Chest X-ray. View position: PA
Patient age: 42
Patient sex: F
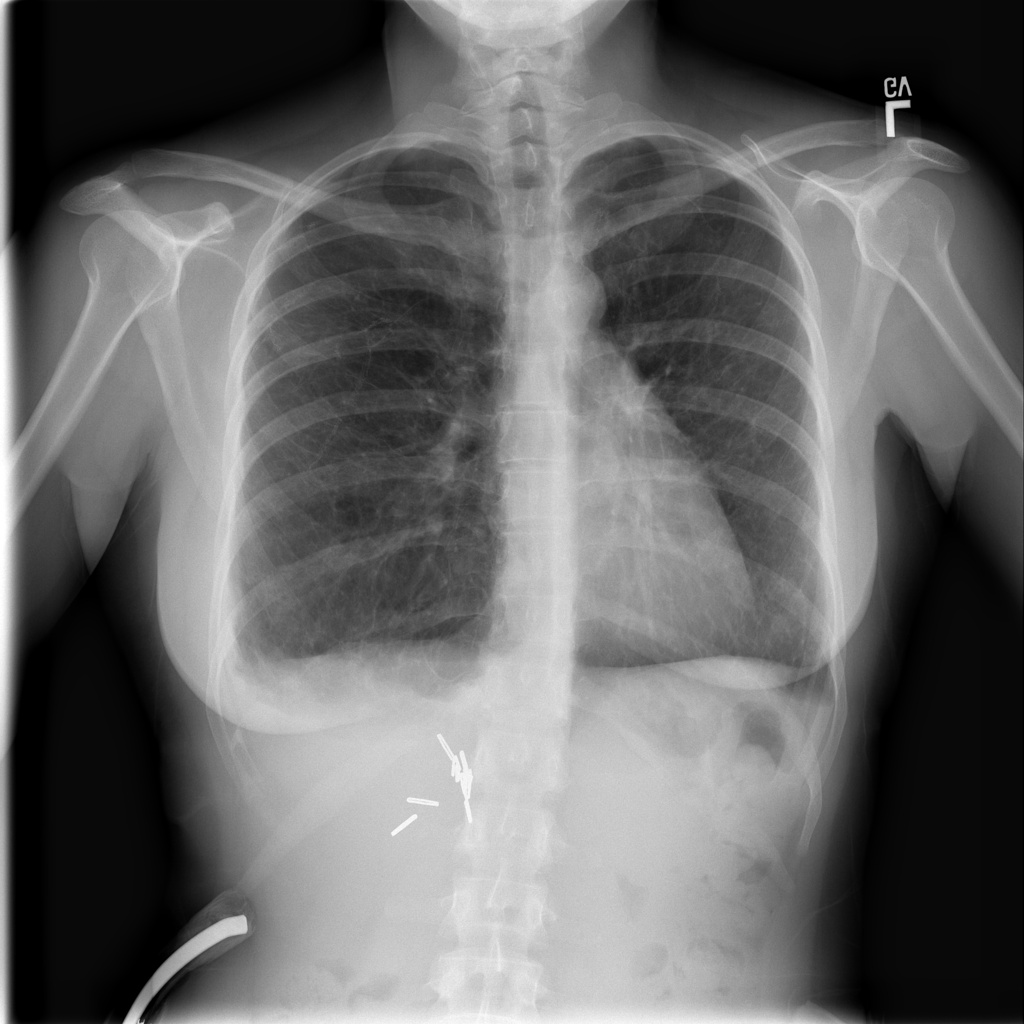
Finding: Pneumothorax